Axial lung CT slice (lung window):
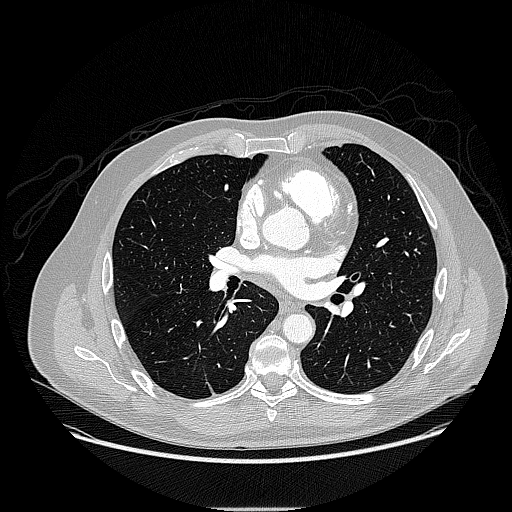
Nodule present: no